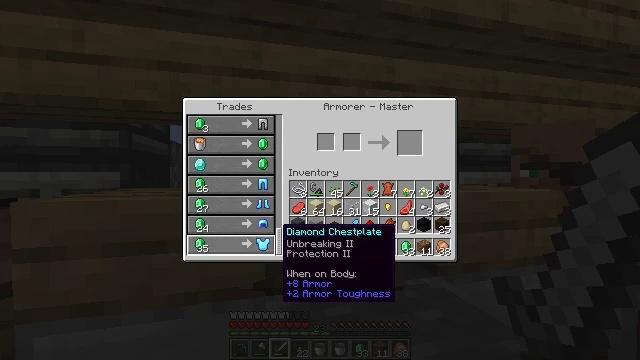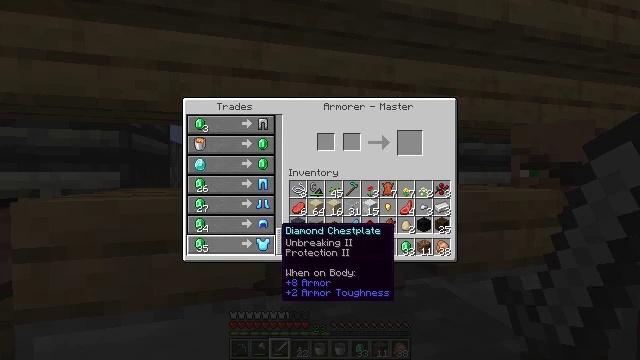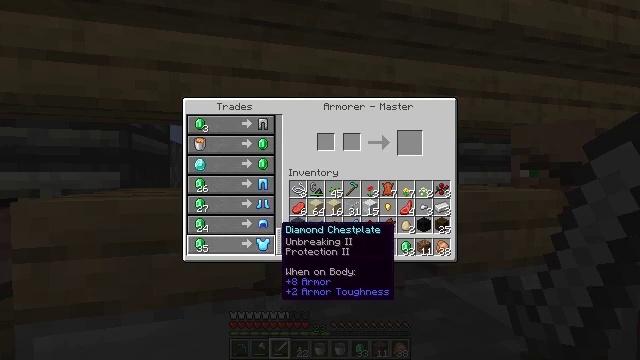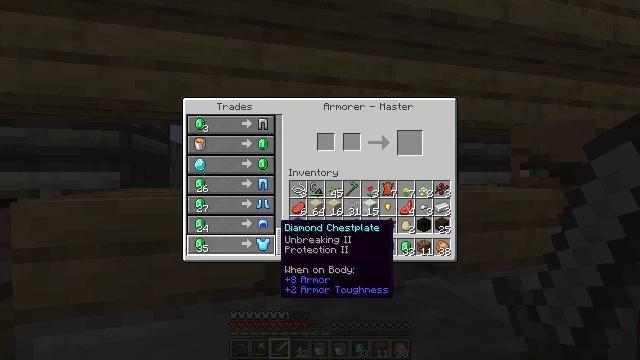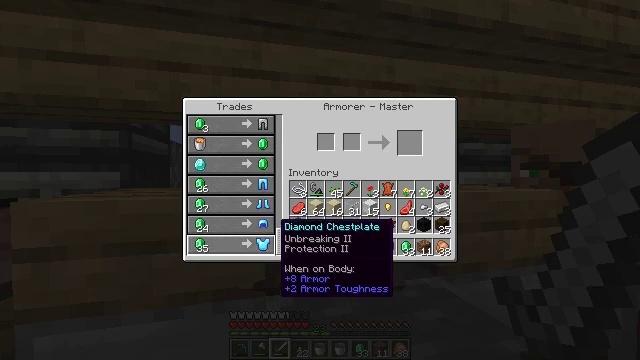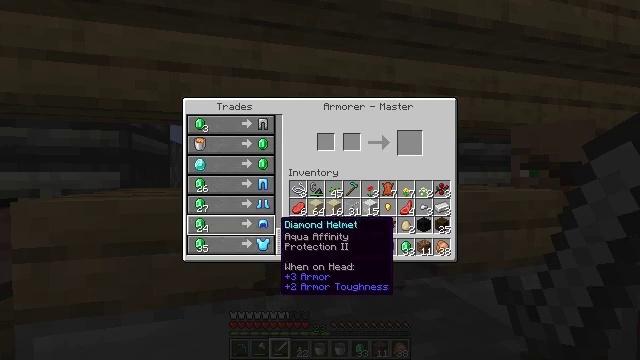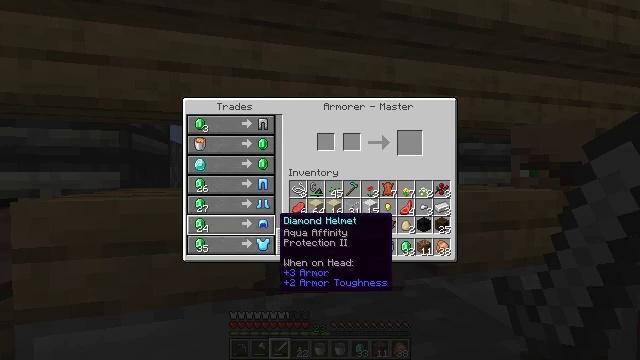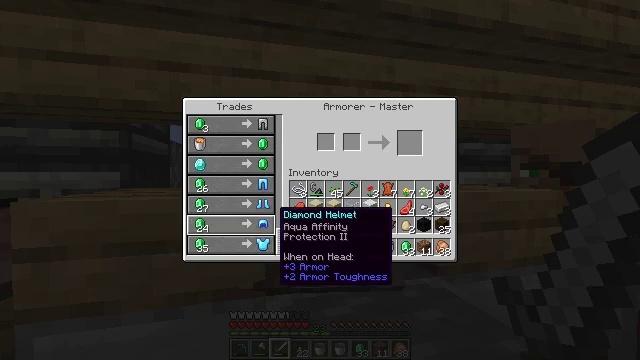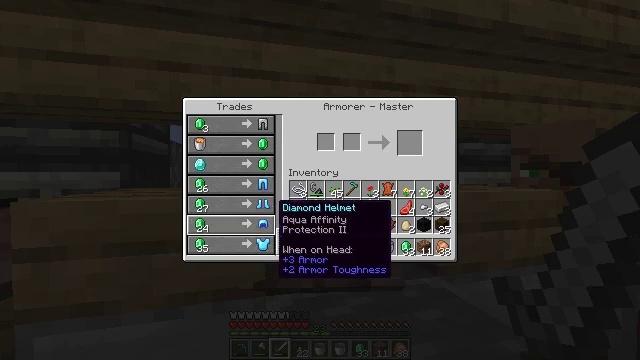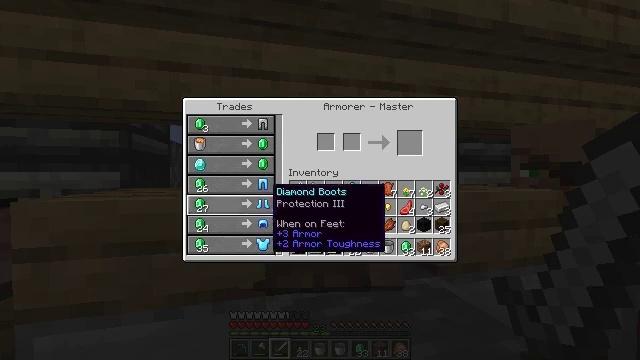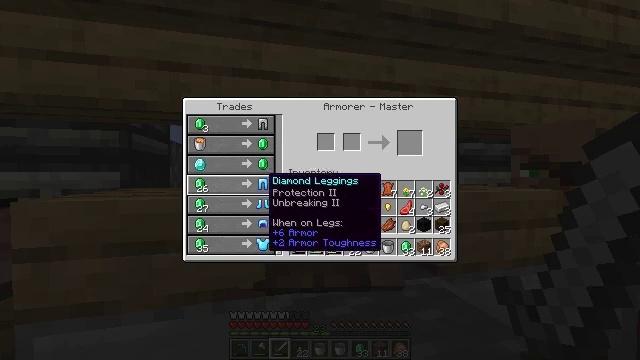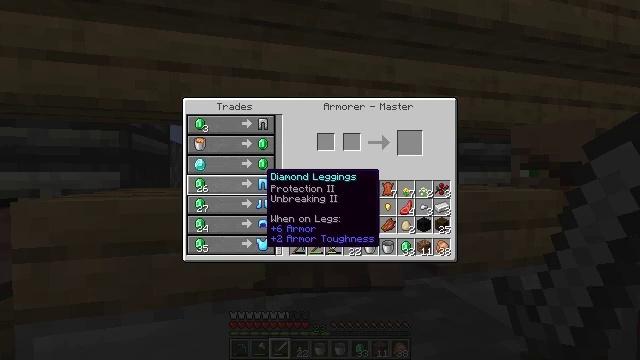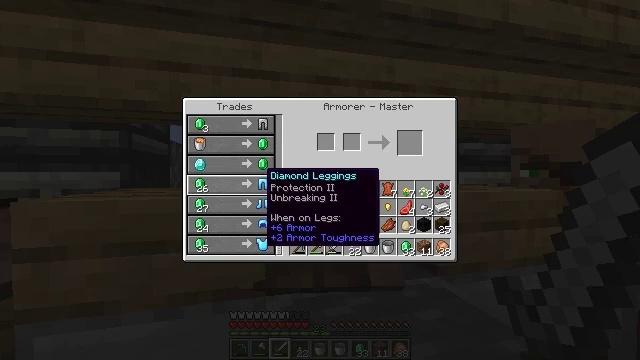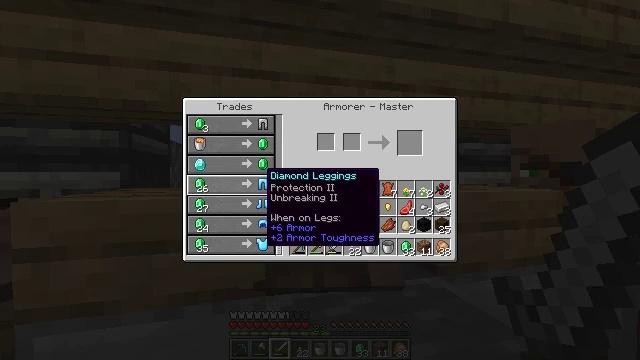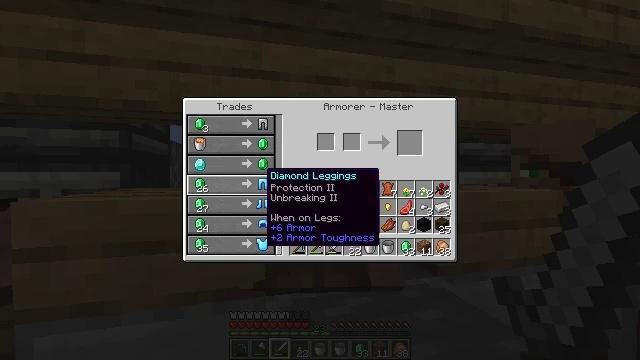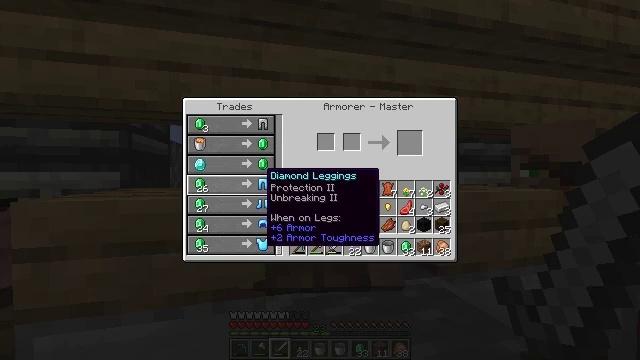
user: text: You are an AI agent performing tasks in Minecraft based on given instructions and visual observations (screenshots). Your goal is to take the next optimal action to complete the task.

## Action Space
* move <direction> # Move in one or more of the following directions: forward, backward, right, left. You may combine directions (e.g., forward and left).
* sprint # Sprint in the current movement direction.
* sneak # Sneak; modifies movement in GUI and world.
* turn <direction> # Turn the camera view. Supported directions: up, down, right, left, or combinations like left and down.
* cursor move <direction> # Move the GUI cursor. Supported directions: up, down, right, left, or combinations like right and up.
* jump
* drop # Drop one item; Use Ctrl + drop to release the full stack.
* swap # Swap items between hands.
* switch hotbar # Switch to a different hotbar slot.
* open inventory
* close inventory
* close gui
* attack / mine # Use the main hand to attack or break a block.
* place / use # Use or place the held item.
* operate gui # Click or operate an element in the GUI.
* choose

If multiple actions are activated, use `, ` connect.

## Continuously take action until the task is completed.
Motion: motion action
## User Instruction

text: Interact with a crafting table to make diamond leggings.
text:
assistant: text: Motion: no_op
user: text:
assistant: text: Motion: no_op
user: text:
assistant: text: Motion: no_op
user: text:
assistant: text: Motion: no_op
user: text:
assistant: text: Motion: no_op
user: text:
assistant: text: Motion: no_op
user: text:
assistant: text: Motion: no_op
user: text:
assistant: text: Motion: turn up
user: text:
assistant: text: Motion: turn up
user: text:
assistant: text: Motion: turn up
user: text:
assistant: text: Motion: no_op
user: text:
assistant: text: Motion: no_op
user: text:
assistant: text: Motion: no_op
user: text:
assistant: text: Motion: no_op
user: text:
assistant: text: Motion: no_op
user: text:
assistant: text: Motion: no_op
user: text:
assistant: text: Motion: no_op
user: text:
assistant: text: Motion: no_op
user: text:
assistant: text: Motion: no_op
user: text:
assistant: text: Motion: no_op
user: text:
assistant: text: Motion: no_op
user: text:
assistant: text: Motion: no_op
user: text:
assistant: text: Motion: no_op
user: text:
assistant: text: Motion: no_op
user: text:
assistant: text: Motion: no_op
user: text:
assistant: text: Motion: no_op
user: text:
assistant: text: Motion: no_op
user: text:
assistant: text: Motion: no_op
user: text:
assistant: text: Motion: no_op
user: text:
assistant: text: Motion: no_op